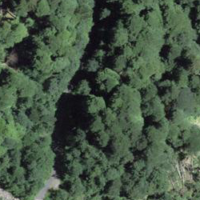
EUNIS habitat code: 44
Species observed at this site:
Aruncus dioicus